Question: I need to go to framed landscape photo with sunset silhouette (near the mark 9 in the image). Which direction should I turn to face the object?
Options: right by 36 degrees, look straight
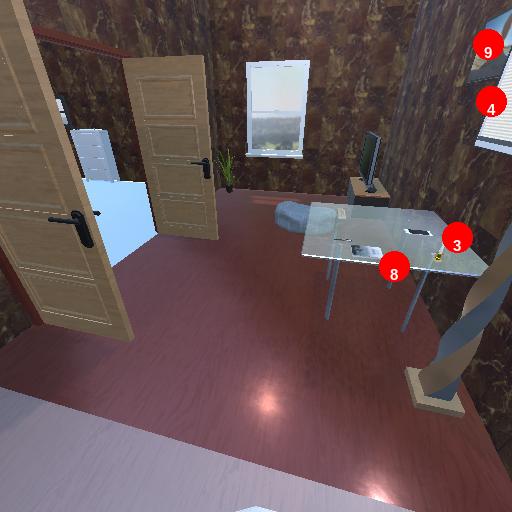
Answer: right by 36 degrees